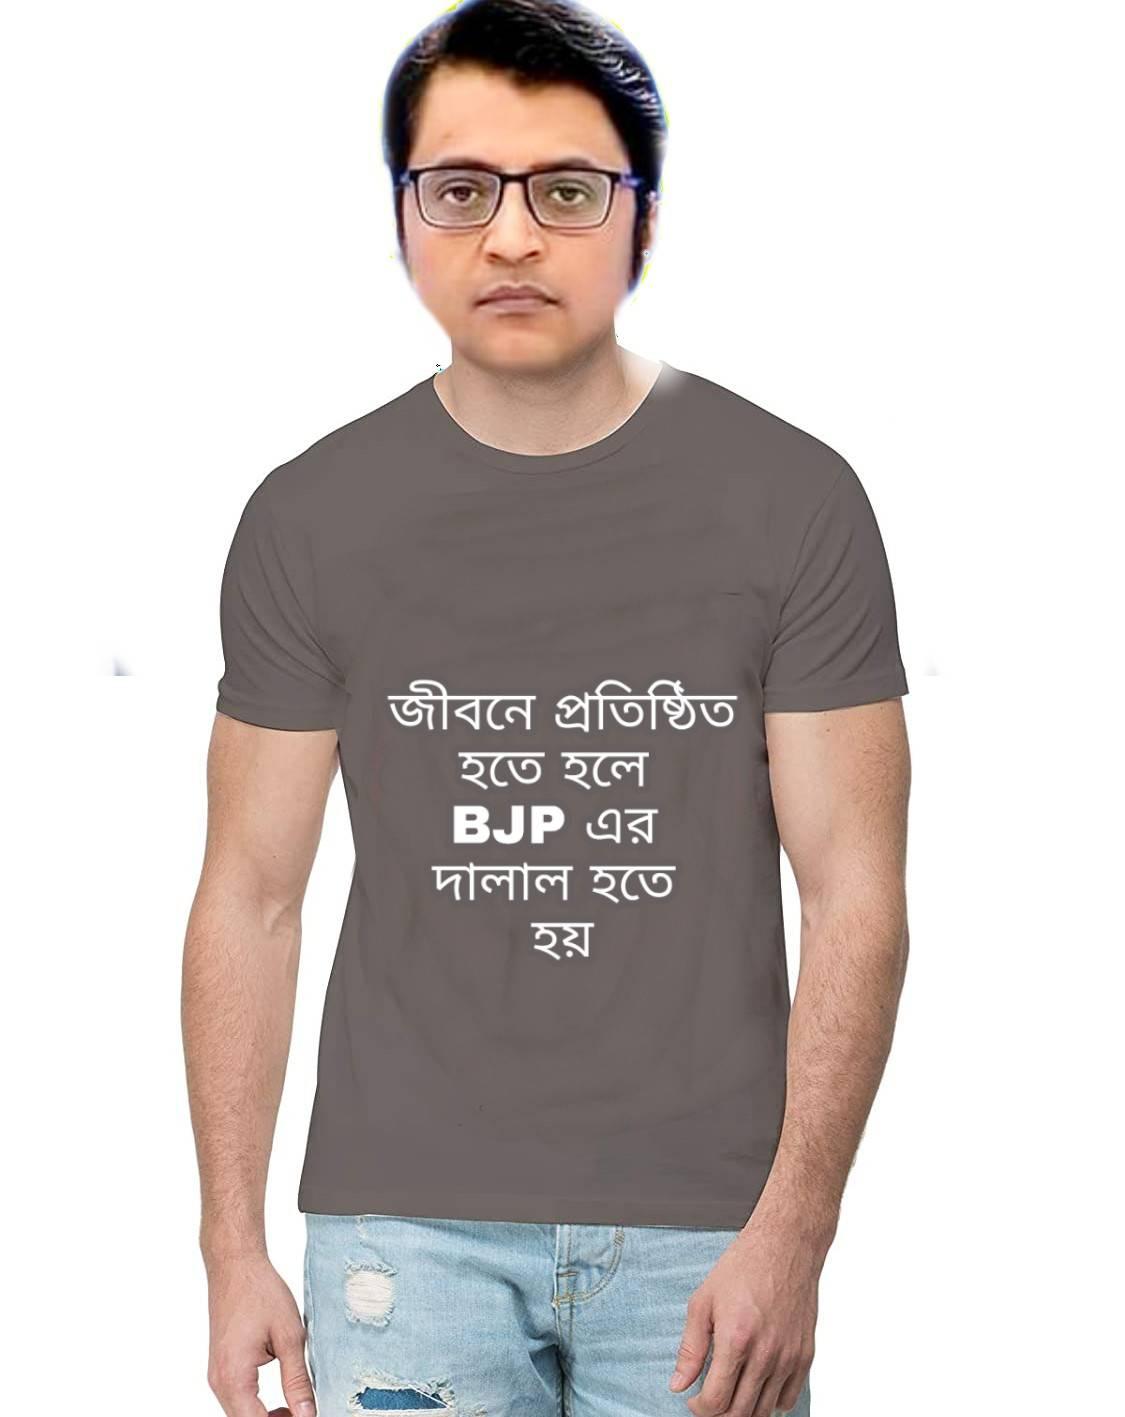
Caption: জীবনে প্রতিষ্ঠিত হতে হলে BJP এর দালাল হতে হয়
Label: hate